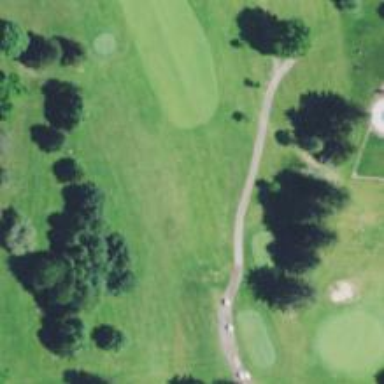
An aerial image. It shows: Path for both roads and golfers.